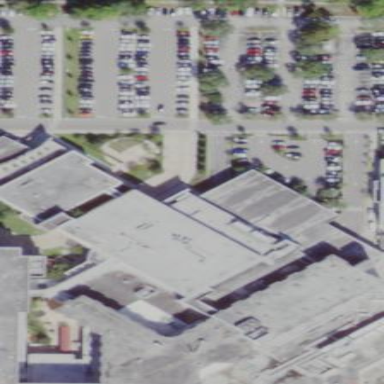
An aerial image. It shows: Hospital building.